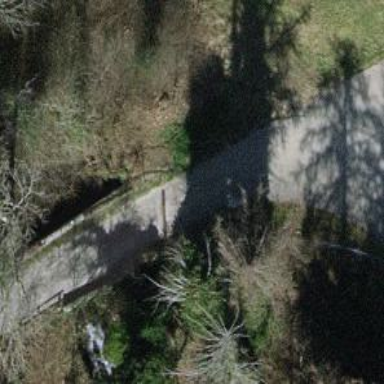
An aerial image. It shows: Paved track running over bridge with grade1 tracktype.